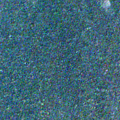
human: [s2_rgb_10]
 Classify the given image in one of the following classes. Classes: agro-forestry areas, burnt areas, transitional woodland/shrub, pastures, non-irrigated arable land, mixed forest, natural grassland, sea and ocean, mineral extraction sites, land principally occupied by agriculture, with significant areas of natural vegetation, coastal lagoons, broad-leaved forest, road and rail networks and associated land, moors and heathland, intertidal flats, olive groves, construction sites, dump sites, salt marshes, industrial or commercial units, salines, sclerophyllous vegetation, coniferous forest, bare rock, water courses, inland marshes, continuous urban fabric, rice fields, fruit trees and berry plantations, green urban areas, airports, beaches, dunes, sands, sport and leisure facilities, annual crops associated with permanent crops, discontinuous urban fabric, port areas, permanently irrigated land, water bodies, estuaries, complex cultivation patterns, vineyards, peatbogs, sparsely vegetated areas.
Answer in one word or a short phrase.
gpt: water bodies